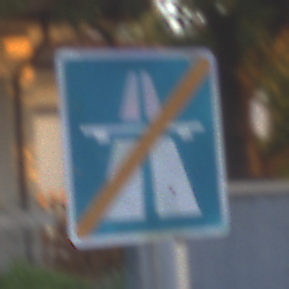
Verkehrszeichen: EndeAutbahn
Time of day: SunriseSunset
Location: Outdoor (Urban)
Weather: Clear
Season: NotSpecified
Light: Natural